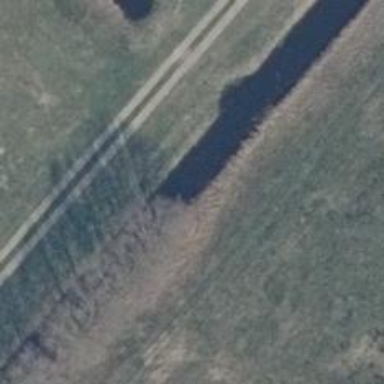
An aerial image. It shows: Row of trees in natural setting.